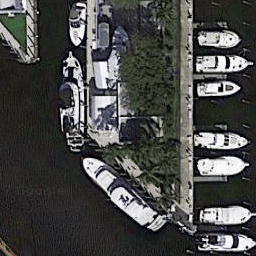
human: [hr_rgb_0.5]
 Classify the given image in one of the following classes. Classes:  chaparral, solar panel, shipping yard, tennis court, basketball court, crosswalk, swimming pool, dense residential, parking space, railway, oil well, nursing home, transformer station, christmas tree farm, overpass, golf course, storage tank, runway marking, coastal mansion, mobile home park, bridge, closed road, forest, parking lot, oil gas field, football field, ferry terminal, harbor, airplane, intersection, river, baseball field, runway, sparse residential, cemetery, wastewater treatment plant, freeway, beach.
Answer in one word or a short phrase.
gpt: harbor